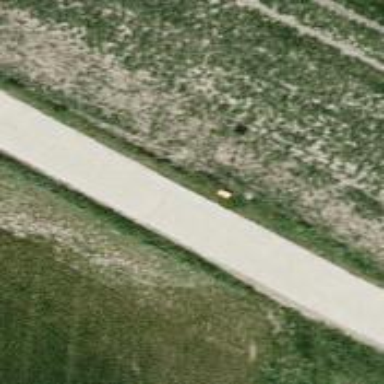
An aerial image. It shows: Pole with roof-covered pipeline marker.